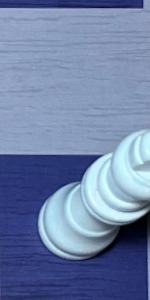
Label: King_White